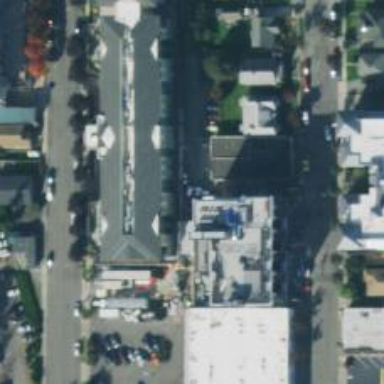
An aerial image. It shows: Alley classified as service road.